Question: This is my code for .
'''
var lis =
from t in de.TimeSheetUserStatus
where t.Leader_User_Id == Convert.ToInt32(
(from m in de.User_Details
where m.Name.Contains(Session["user"].ToString())
select new { m.User_Id }).FirstOrDefault())
select t;
grdTimeSheet.DataSource = lis.ToList();
grdTimeSheet.DataBind();
'''
I have 'TimeSheetUserStatus' view and I am comparing 'Leader_User_Id' with sub query which is fetching data from the 'User_Details' table. There is no error at coding time but when I am executing this code then I am getting a runtime error as shown below.

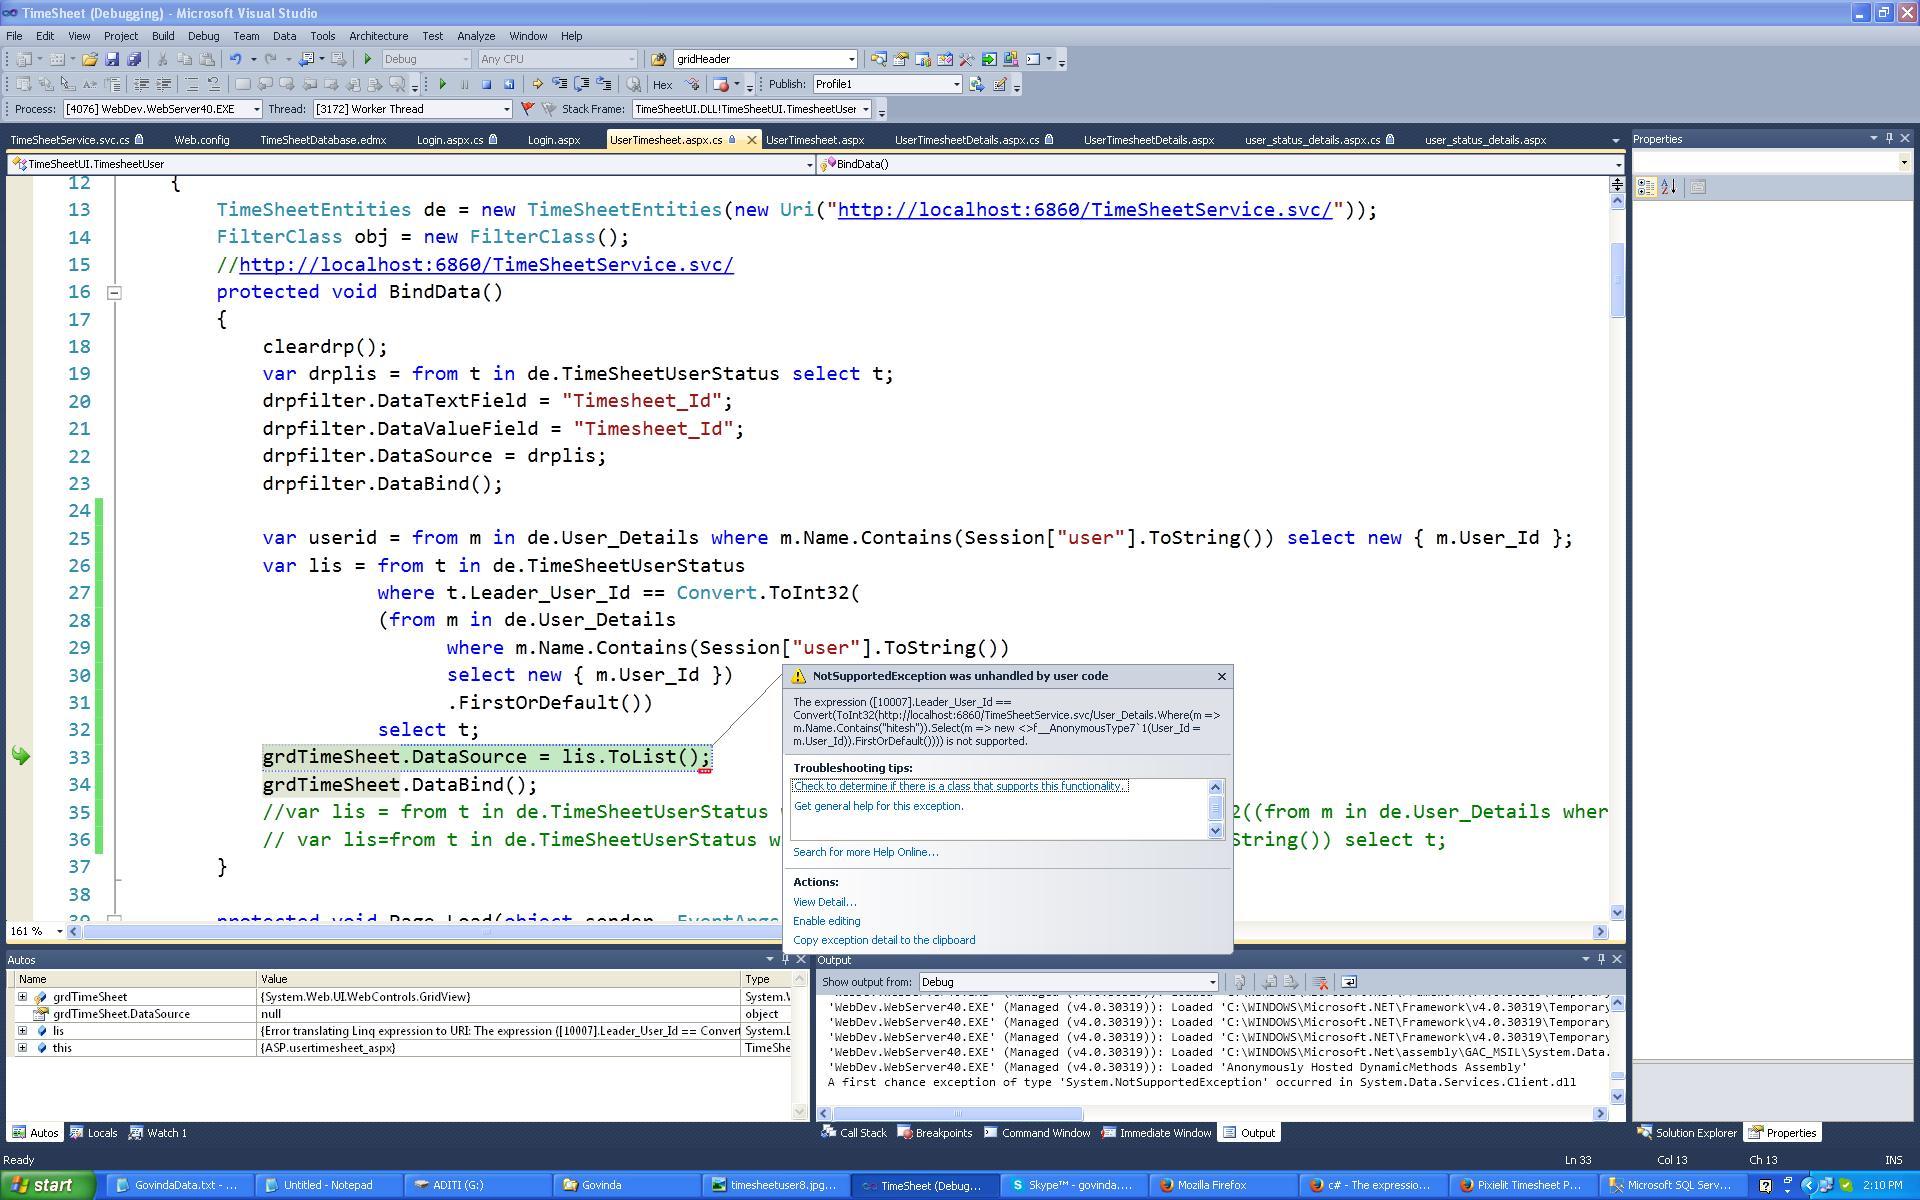
Answer: 'Linq' does not know how to convert method 'Convert.Toint32()' into a 'Sql' query.
You need to refactor your code to something like this:
'''
var userId = de.User_Details
.Where(m => m.Name.Contains(Session["user"].ToString()))
.Select(m => new{ m.User_Id })
.FirstOrDefault();
var lis = Enumerable.Empty<TimeSheetUserStatus>();
if(userId != null)
{
lis = de.TimeSheetUserStatus
.Where(t => t.Leader_User_Id == userId.User_Id);
}
grdTimeSheet.DataSource = lis.ToList();
grdTimeSheet.DataBind();
'''